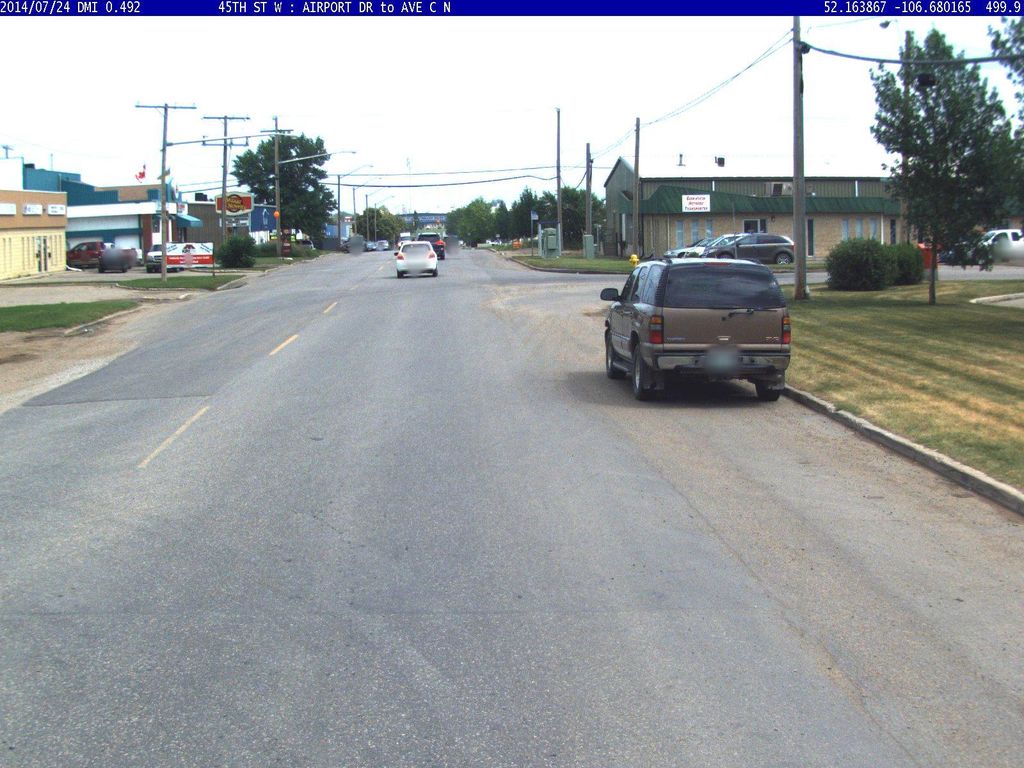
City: saskatoon